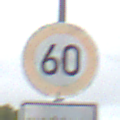
Verkehrszeichen: Geschwindigkeit60
Zusatzzeichen unten: ZeitangabenMitBeschraenkungAufWochentage1
Umgebung: Outdoor, Nature
Tageszeit: Midday
Wetter: Overcast
Licht: Natural
Jahreszeit: NotSpecified
Kontrast: LowContrast